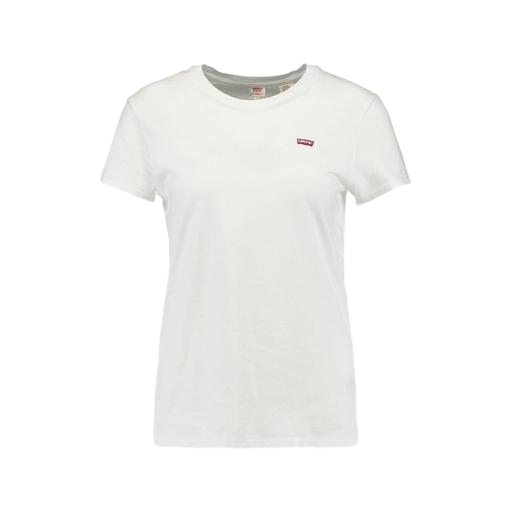
slim crew tee, white 1960s slim tee, white classic crewneck tee, white background